Chest X-ray:
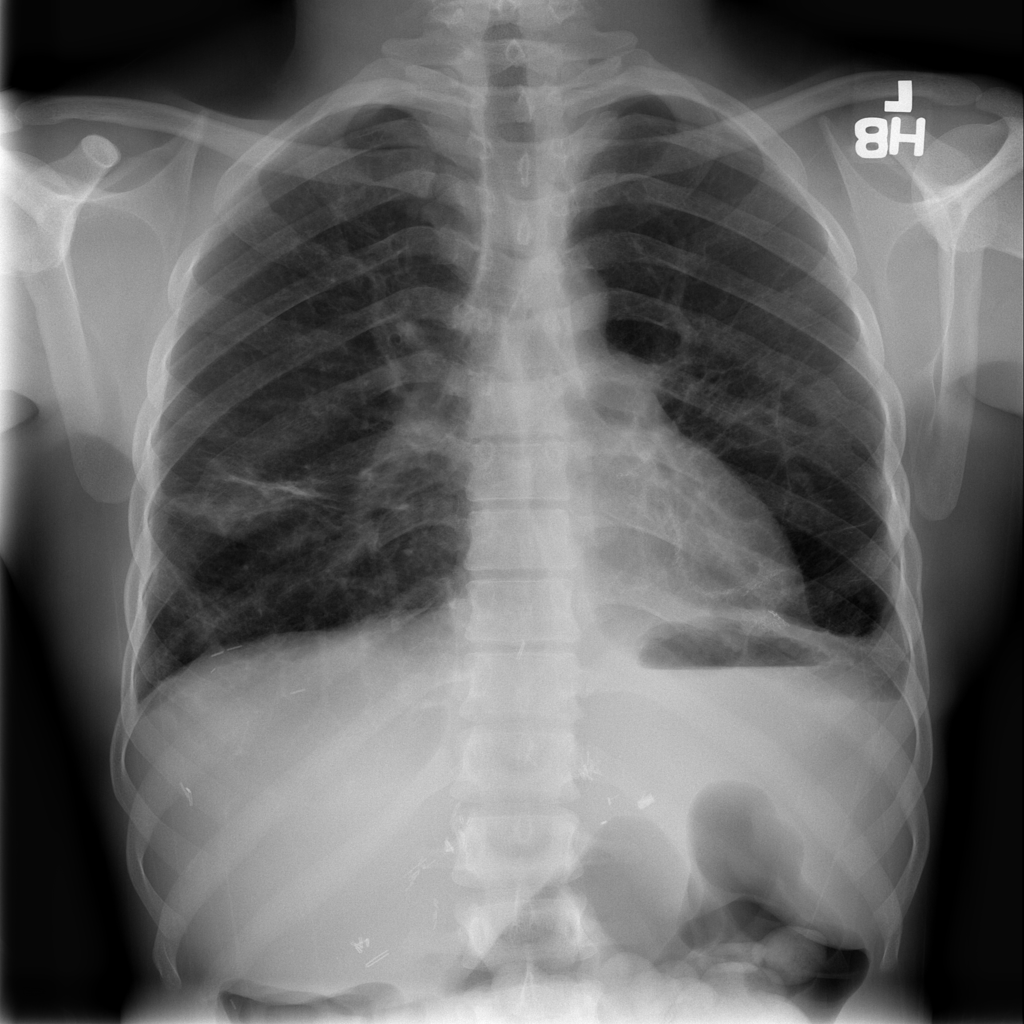
Findings: Consolidation, Pleural Thickening, Fibrosis
No abnormal finding: no